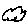
Label: cloud